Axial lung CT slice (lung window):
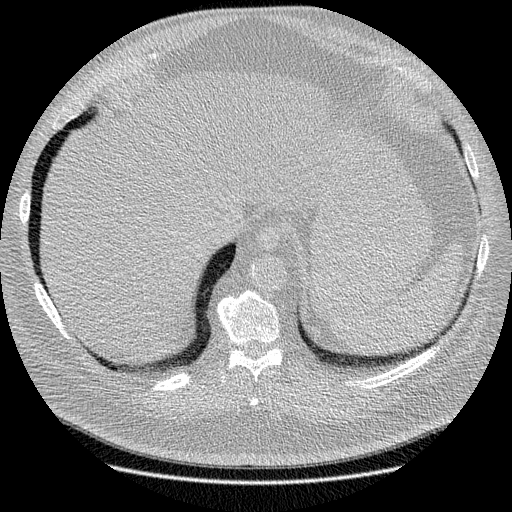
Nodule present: no